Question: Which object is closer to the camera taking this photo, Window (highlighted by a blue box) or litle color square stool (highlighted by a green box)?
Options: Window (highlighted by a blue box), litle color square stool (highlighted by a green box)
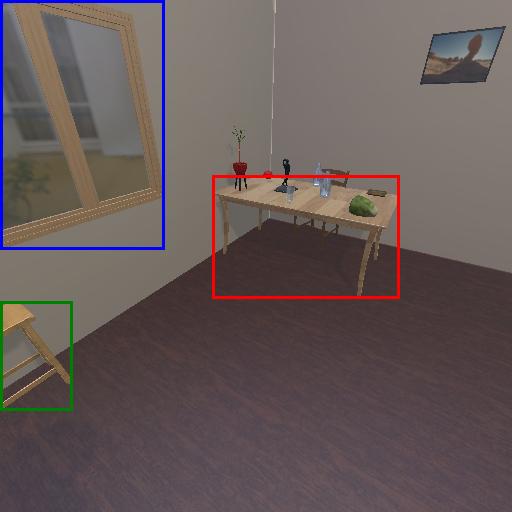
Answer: Window (highlighted by a blue box)